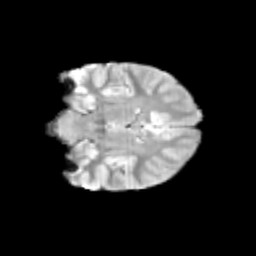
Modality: T2w
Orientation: coronal
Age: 12
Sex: female
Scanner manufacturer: siemens
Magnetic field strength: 3 T
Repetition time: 3.8 s
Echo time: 0.07 s